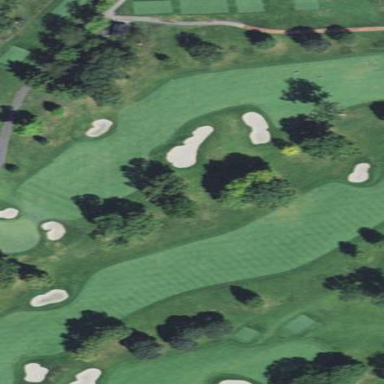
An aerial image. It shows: Well-maintained grassy area designated as golf fairway for the sport of golf. The grass is neatly mown.